Question: I have following setup:
'''
<div class="wrapper">
<div class="element" id="first"></div>
<div class="element"></div>
<div class="element"></div>
<div class="element"></div>
...
</div>
'''
so wrapper is set to 'overflow-x: auto' and content that overflows it is horizontally scrollable. '#first' div has fixed position and more styling applied, but essentially it is always visible and other divs scroll behind it, like this:

issue here is that I'm using drag and drop functionality which works fine, but once I try to drop stuff on a fixed div and if it has content behind it, the drag and drop happens to that content. Basically feels like I'm interacting with stuff behind fixed div even though it is in front. I know fixed elements are out of the flow and maybe this is whats causing it? But I can't figure out how to make content behind that div stay behind it.
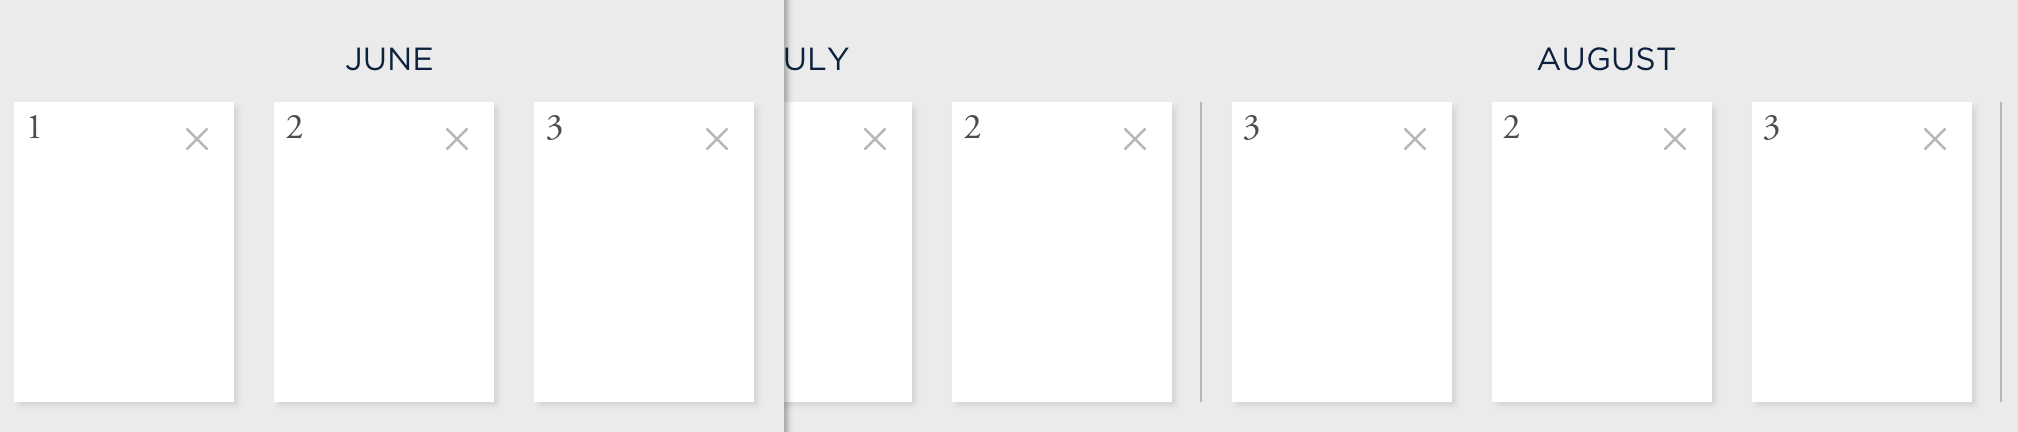
Answer: Well... It maybe because fixed elements are out of the flow.
You can try setting the element with id first as absolute and giving it a high z-index value. A high value of z-index will make it stay on top of other elements.
So when others scroll it will remain at that position.